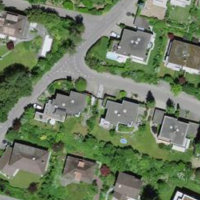
EUNIS habitat code: 54
Species observed at this site:
Neottia ovata
Pilosella officinarum